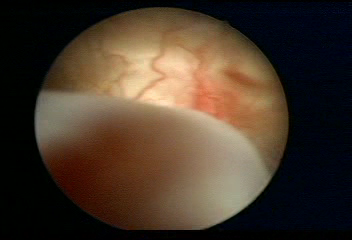
Modality: WLC
Class: Normal mucosa
Bladder cancer association: No